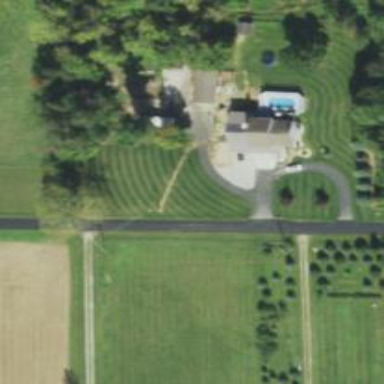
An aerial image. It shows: Driveway leading to service road.